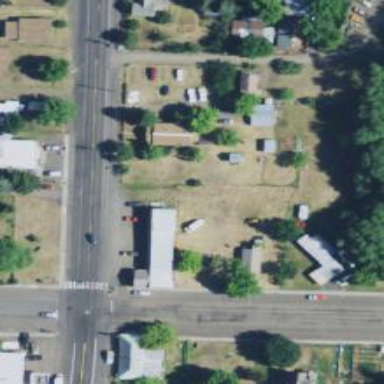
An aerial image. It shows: Convenience shop.